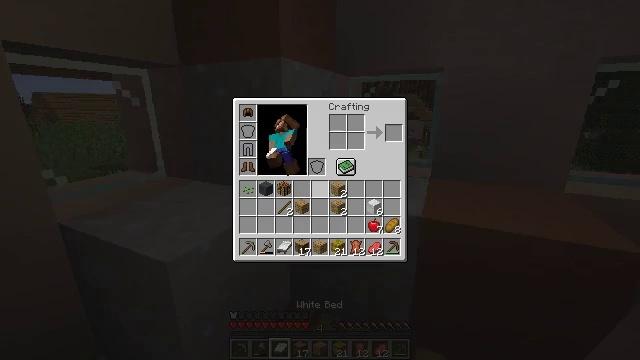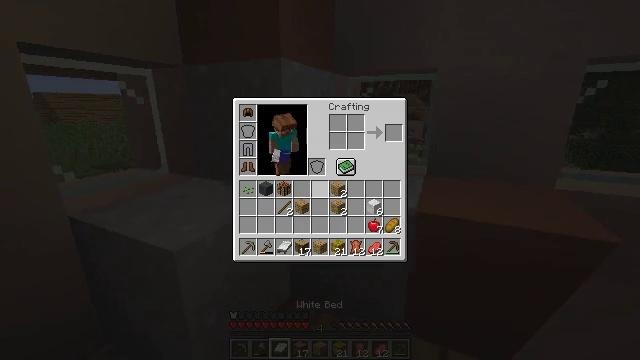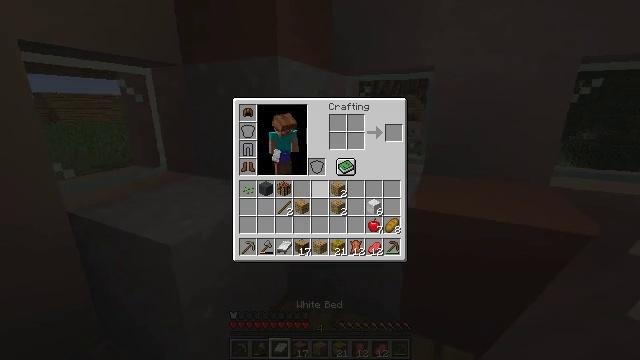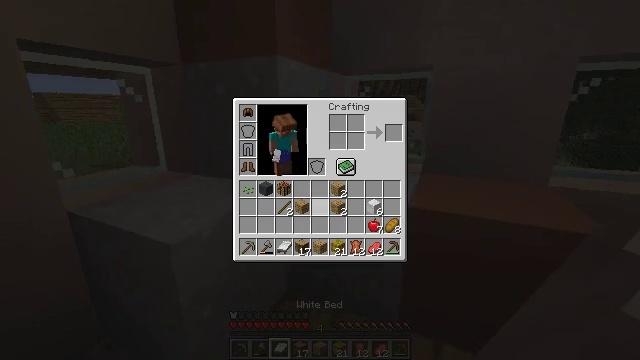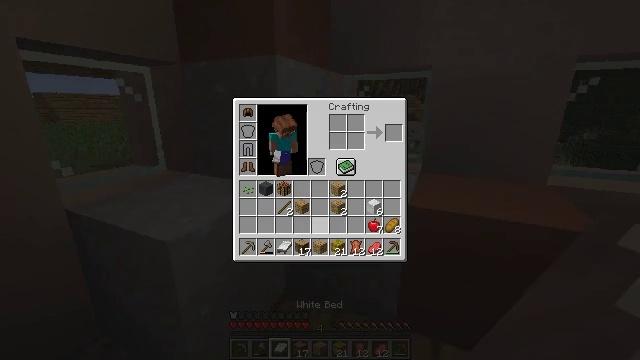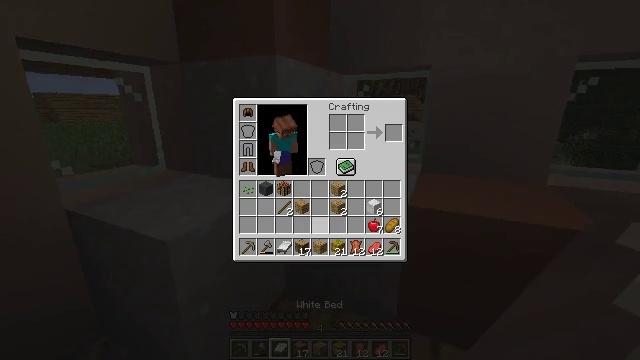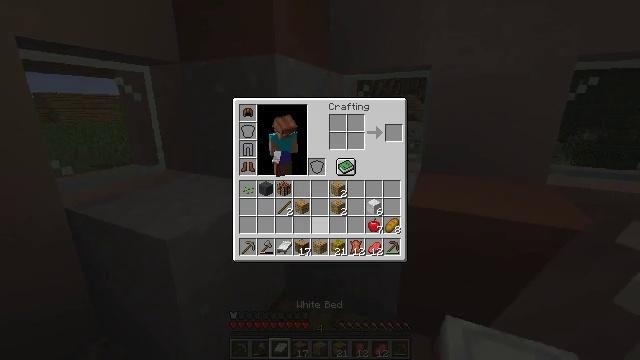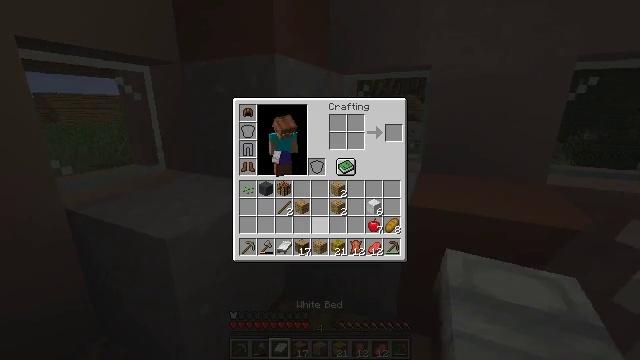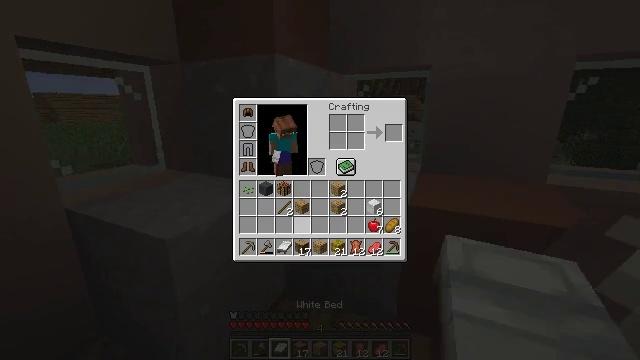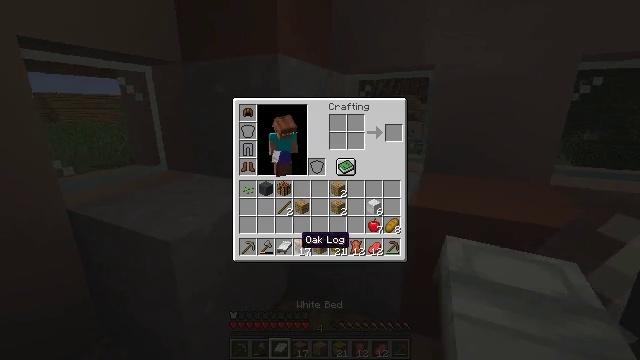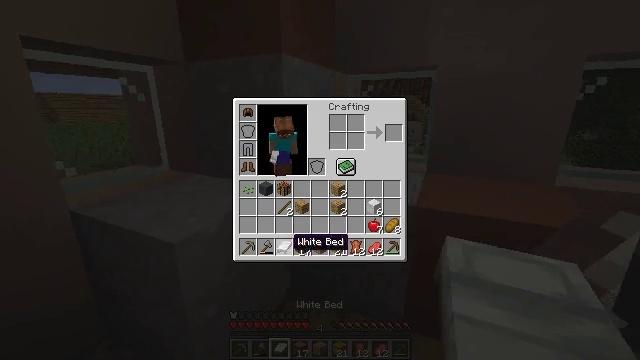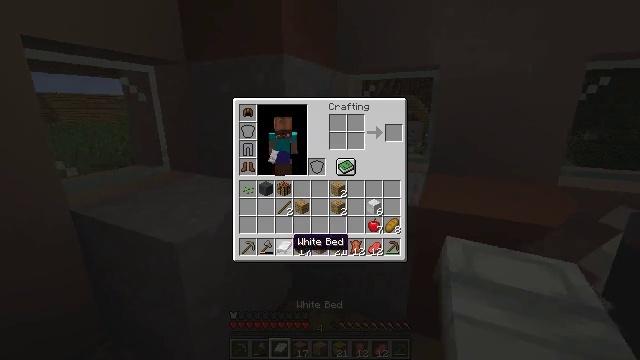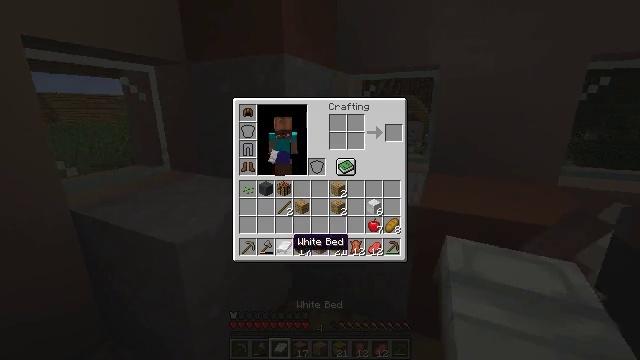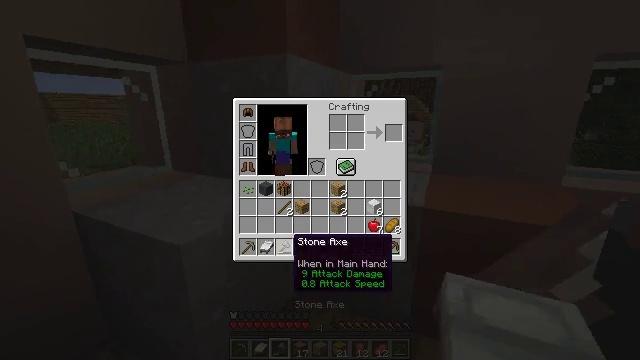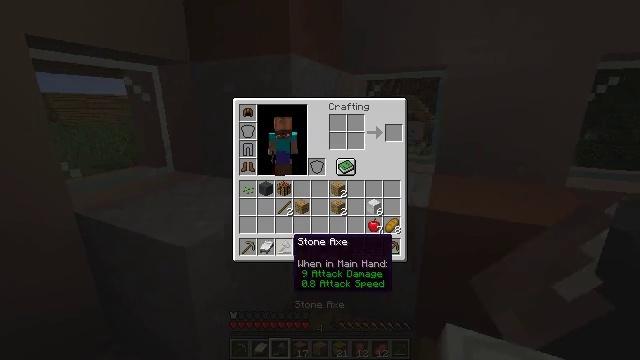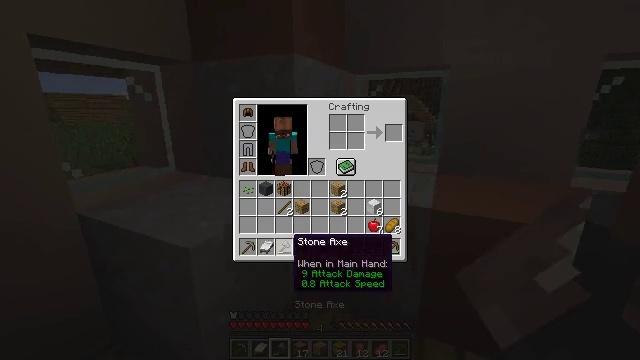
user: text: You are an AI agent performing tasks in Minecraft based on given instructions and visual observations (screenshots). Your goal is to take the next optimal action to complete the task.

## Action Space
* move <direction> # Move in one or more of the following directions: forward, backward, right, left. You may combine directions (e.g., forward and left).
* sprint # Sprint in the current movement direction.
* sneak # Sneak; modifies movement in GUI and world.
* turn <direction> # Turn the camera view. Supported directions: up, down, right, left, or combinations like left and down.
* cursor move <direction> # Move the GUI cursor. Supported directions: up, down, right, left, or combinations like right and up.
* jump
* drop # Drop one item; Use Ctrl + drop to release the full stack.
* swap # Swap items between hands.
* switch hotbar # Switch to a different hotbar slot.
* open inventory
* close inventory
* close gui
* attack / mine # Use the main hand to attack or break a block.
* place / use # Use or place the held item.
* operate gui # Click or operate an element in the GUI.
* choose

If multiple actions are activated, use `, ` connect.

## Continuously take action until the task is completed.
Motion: motion action
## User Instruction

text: Collect clay by holding down the left mouse button.
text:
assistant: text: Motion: close inventory
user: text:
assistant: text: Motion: sneak, cursor move down, close inventory
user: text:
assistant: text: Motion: sneak, cursor move down, close inventory
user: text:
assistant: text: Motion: sneak, cursor move down, open gui
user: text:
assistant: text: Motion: sneak
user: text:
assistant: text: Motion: sneak
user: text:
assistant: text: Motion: sneak
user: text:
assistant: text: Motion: sneak
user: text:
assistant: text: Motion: sneak, cursor move left and down
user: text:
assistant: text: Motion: sneak, cursor move left
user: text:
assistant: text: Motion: sneak
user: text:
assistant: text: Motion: sneak
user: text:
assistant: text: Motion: sneak, switch to hotbar 2
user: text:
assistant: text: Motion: sneak, switch to hotbar 2
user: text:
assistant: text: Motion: sneak, switch to hotbar 2
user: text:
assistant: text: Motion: sneak
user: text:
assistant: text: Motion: no_op
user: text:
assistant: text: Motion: no_op
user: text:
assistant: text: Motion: close gui
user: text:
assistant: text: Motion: no_op
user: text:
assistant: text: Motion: turn left and down
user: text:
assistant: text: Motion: turn left and down
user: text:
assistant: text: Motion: turn left and down
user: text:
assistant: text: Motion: no_op
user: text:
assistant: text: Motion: no_op
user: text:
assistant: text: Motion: no_op
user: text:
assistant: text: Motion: no_op
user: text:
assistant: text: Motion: no_op
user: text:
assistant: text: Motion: no_op
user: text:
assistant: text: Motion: no_op